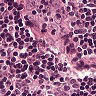
Metastatic tissue present: no